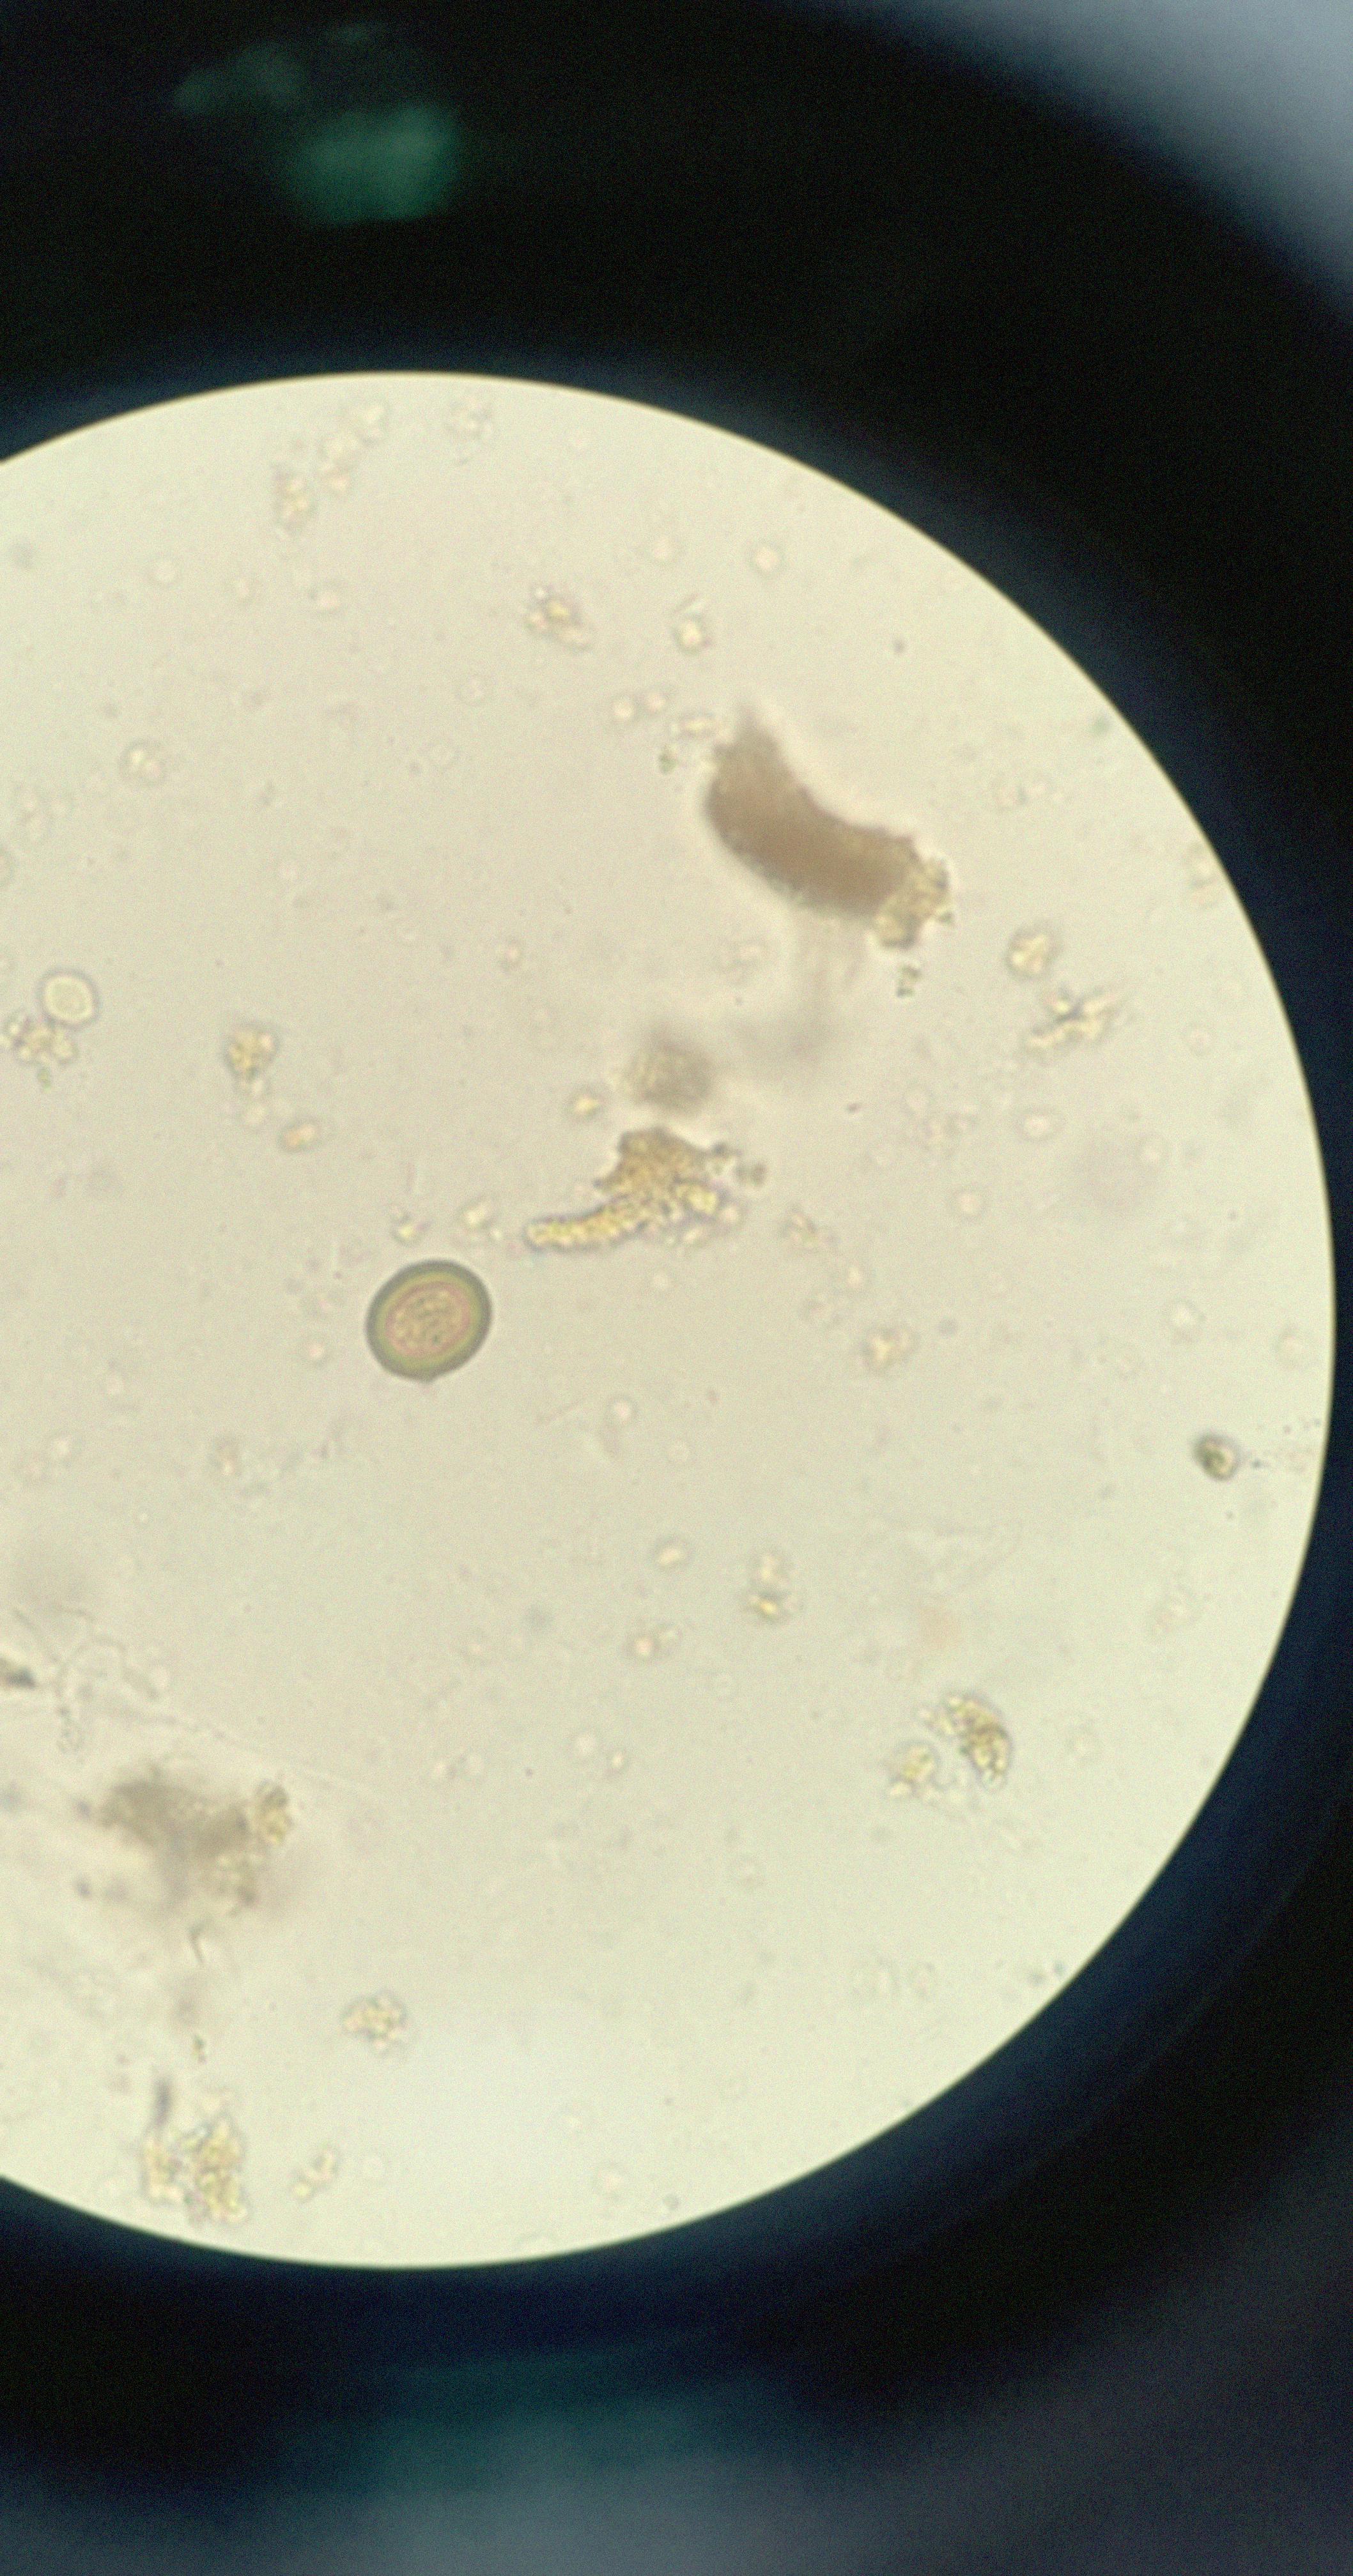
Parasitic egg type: Taenia spp. egg